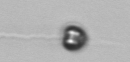
Label: Apedinella